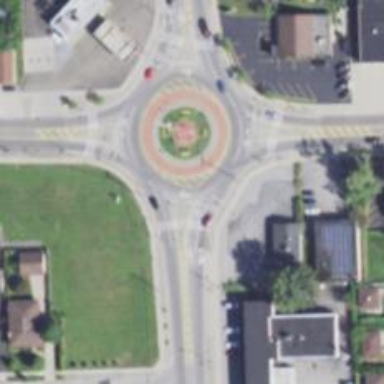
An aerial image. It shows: Secondary road with asphalt surface leading to roundabout.